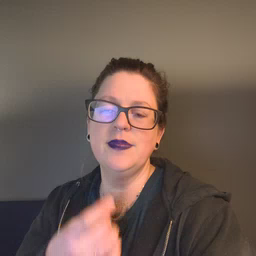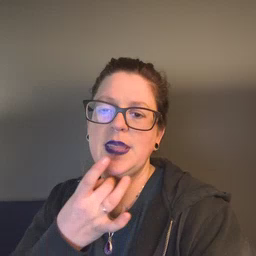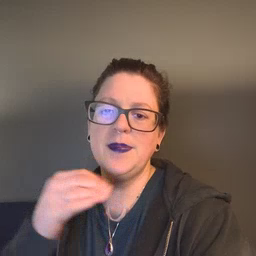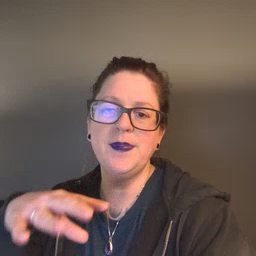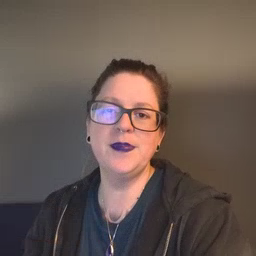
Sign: lamp